Question: What is being calculated?
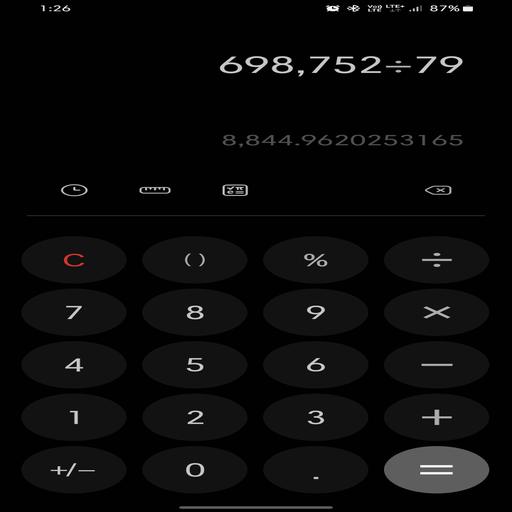
Answer: Division